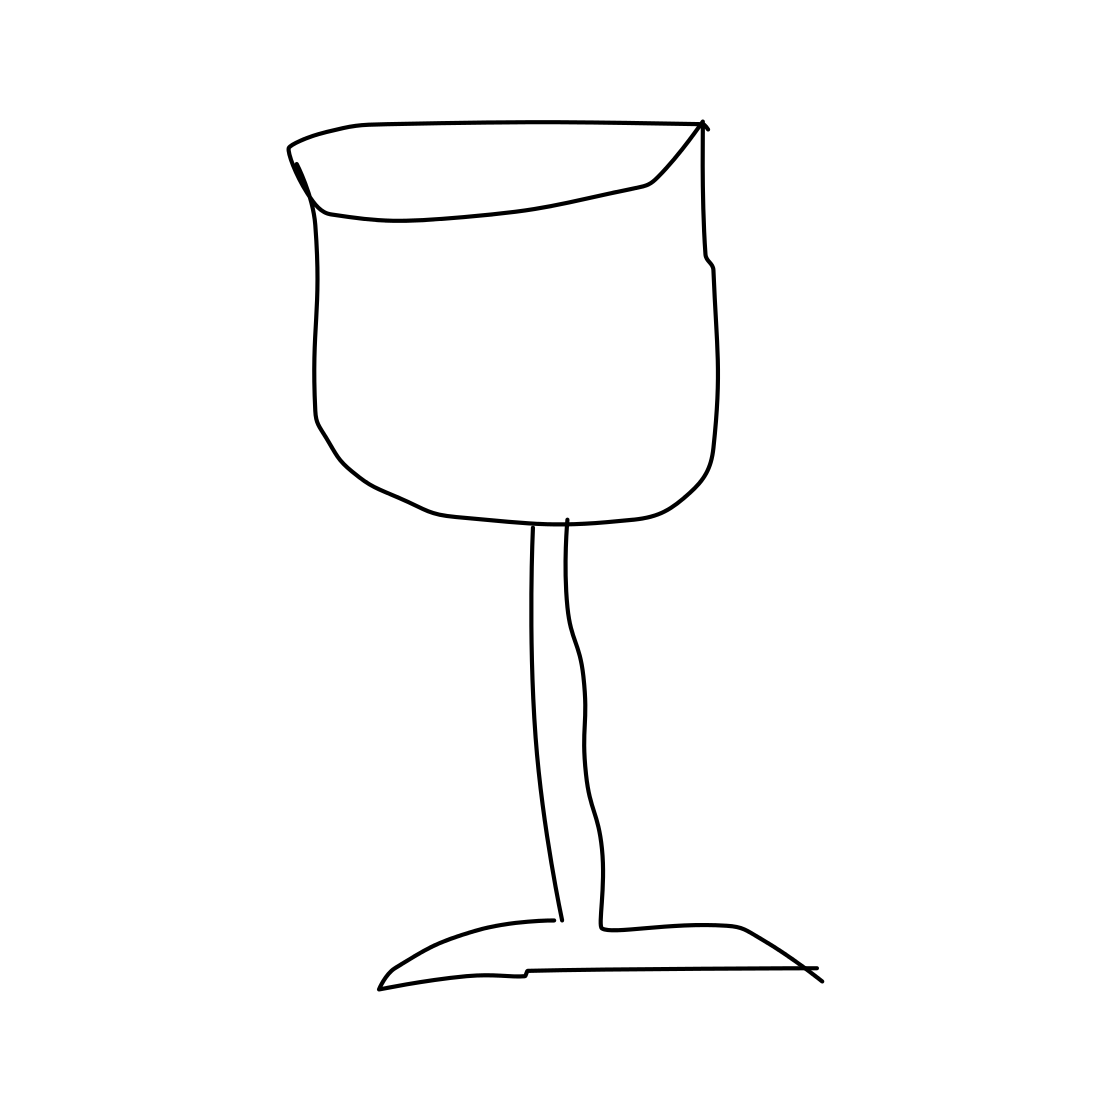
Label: wineglass